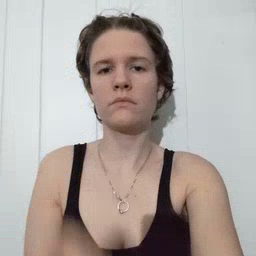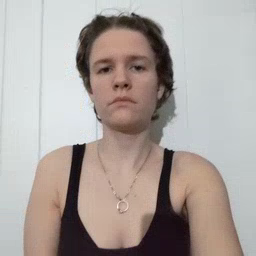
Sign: uncle